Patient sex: F
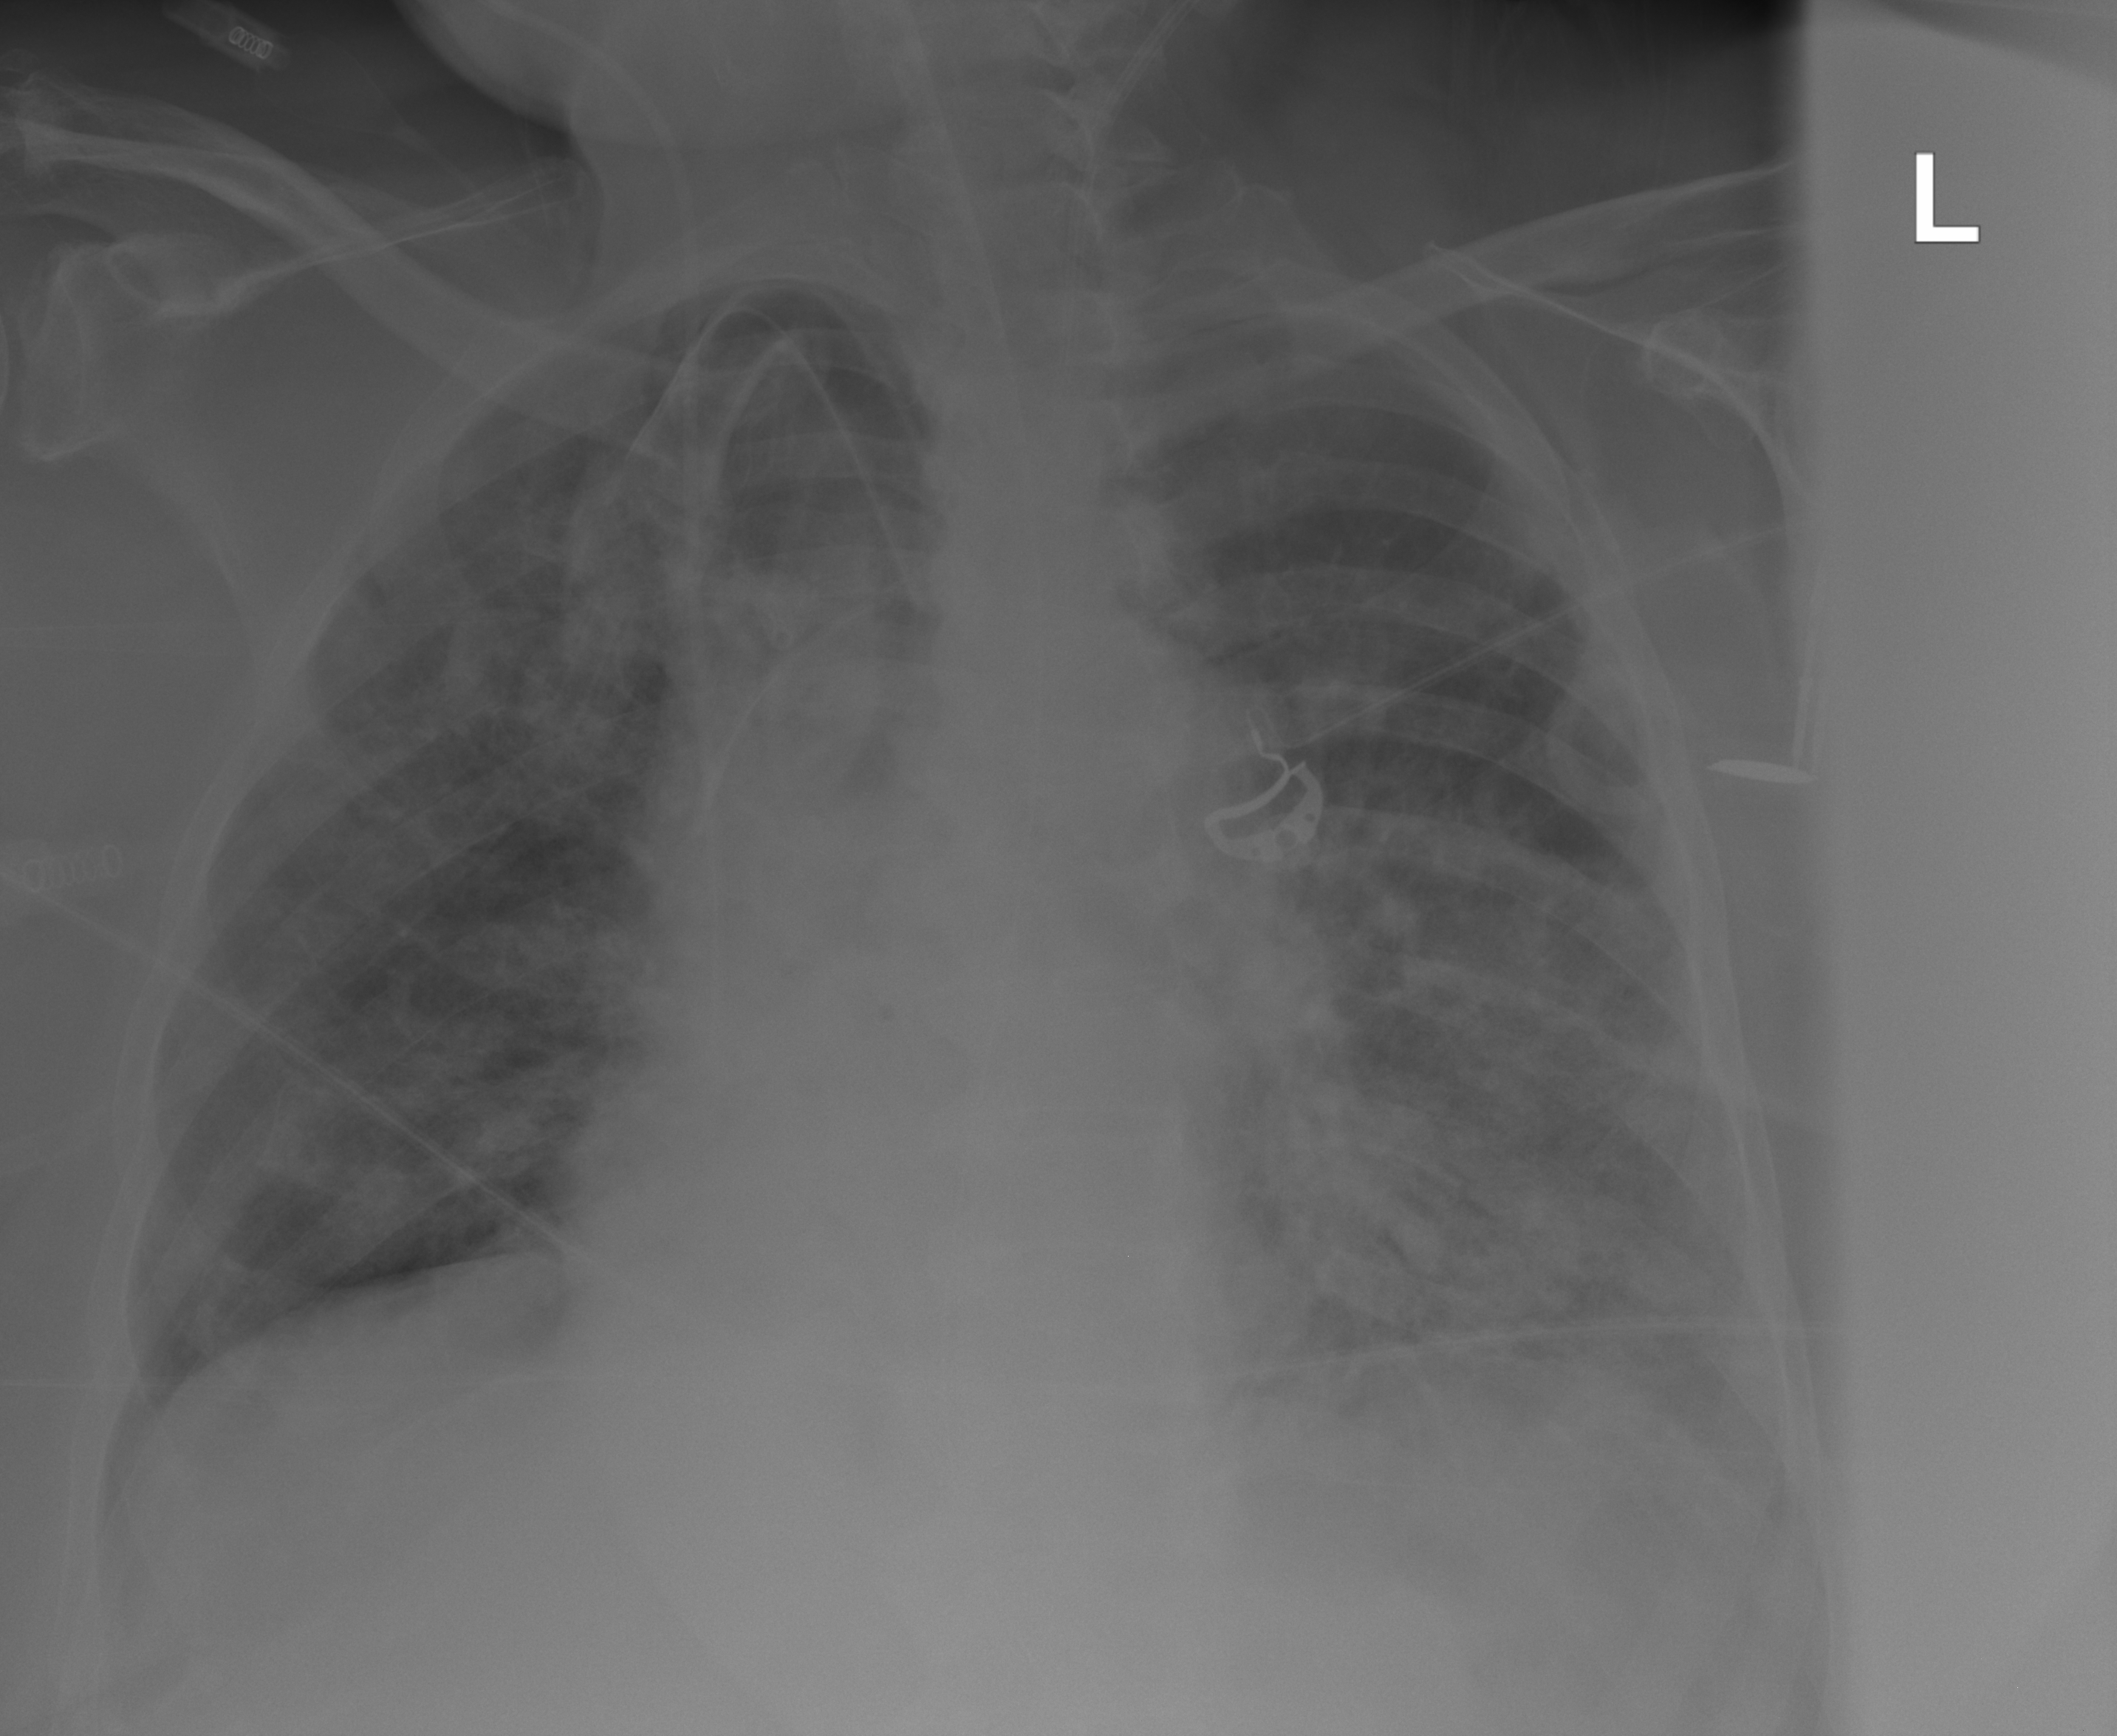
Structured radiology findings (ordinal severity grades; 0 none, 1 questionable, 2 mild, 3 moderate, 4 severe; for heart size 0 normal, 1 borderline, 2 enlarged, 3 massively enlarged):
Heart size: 1
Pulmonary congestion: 0
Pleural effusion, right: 0
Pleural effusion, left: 2
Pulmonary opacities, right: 2
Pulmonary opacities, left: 3
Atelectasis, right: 0
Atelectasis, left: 2